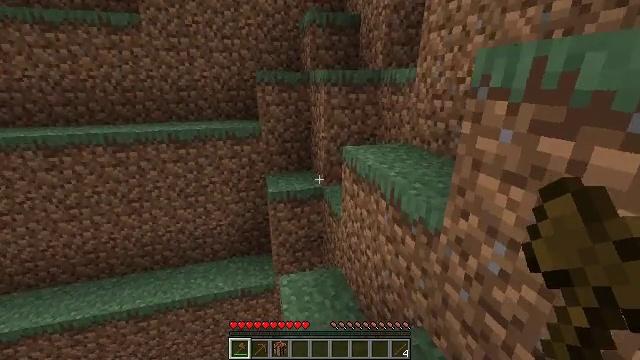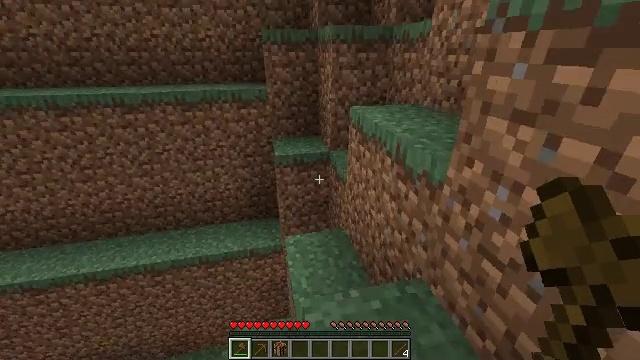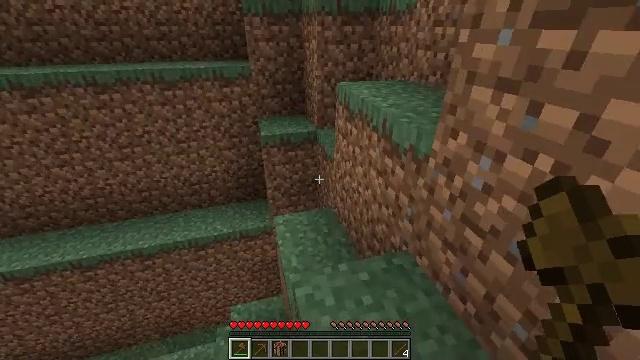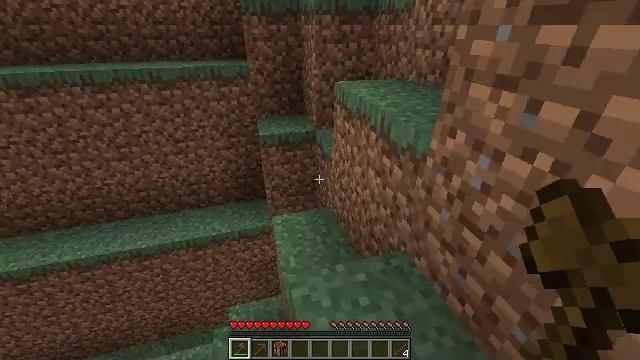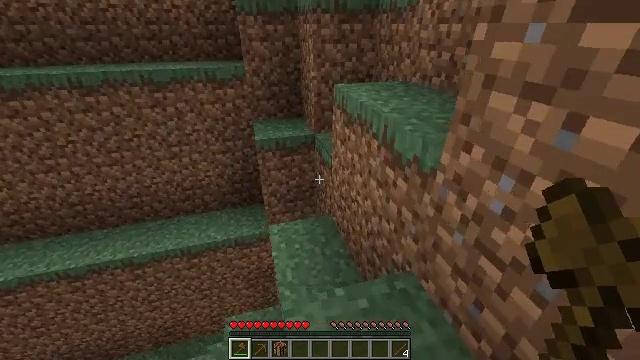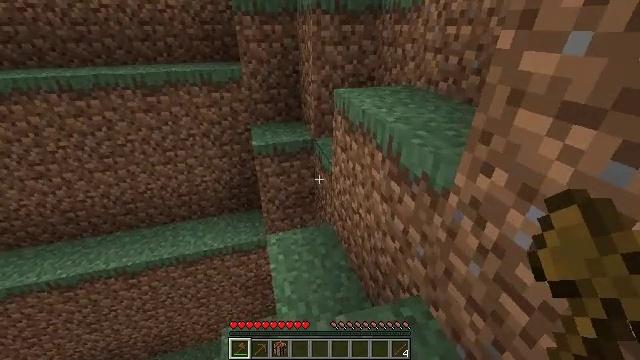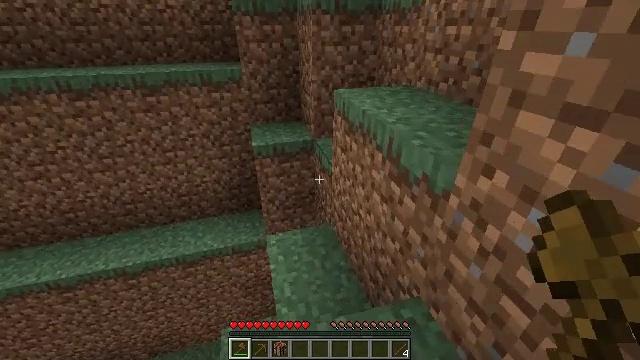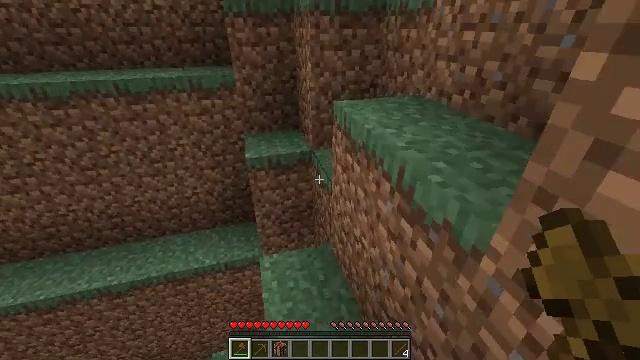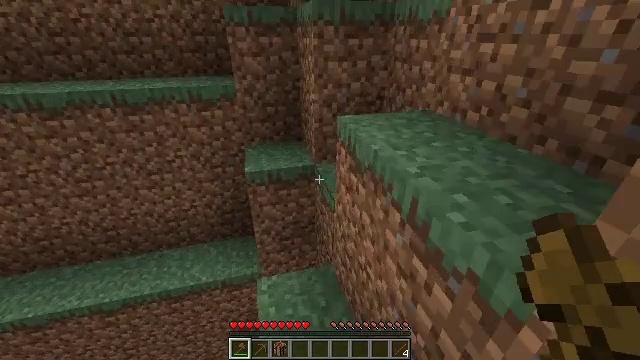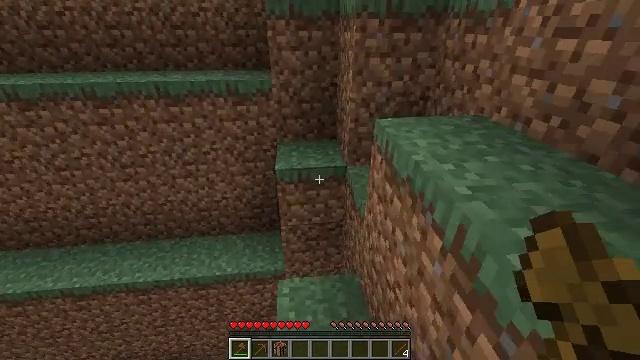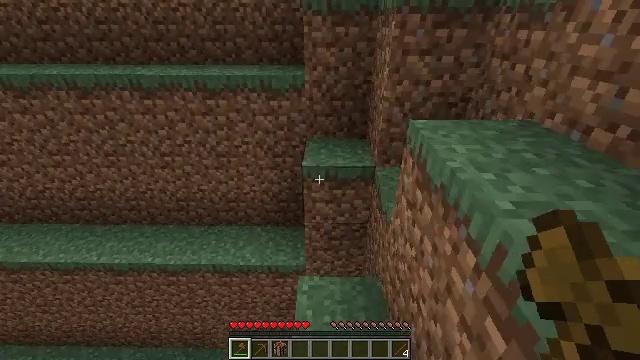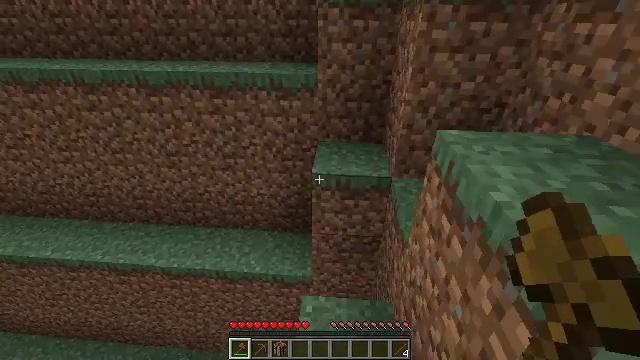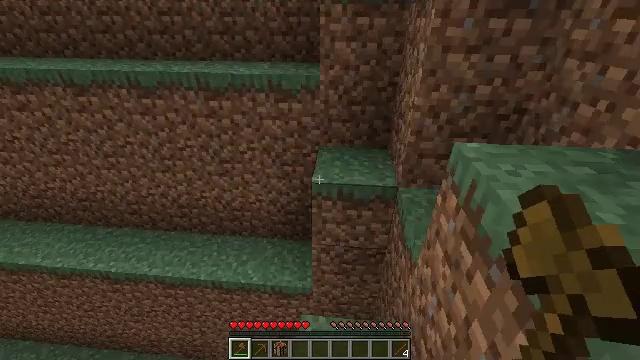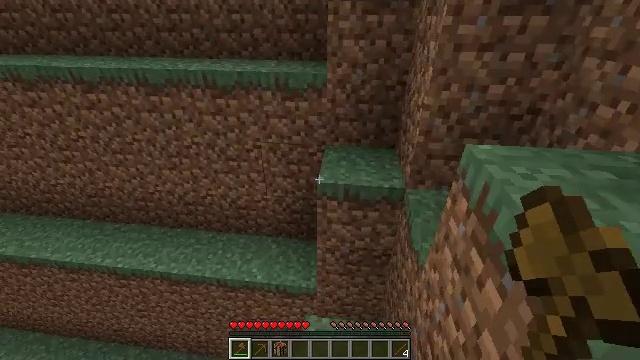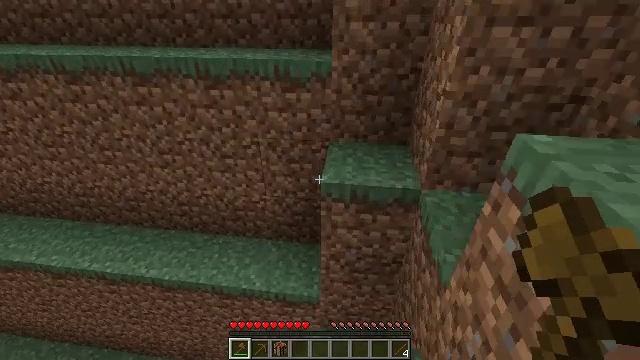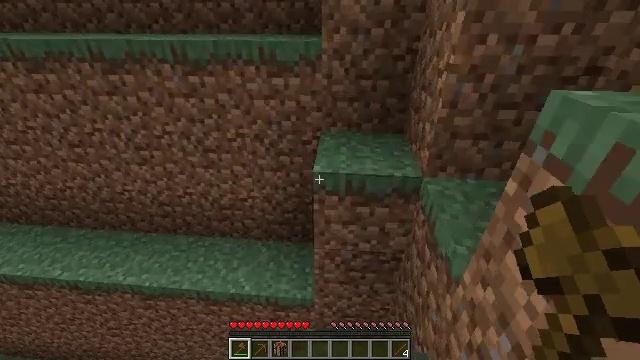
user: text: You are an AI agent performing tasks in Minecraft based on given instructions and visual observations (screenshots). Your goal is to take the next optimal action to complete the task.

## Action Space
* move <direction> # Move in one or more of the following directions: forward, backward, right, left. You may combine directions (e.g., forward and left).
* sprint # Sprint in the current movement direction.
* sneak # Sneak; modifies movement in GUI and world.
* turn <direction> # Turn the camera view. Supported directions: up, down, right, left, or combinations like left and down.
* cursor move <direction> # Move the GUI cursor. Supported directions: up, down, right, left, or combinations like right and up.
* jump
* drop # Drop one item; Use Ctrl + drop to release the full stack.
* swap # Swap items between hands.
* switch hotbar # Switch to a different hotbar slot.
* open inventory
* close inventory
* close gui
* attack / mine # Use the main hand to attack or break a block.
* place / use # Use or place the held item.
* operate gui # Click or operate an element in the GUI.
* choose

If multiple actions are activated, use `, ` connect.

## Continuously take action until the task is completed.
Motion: motion action
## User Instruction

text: Break the sweet berry bush to collect berries.
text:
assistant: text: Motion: move forward, turn left and down
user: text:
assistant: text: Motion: move forward, turn right and down
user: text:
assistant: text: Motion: move forward
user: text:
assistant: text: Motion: move forward
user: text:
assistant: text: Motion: move forward
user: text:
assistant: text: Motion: move forward
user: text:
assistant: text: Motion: move forward
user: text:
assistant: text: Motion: move forward, turn left and up
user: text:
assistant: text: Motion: move forward, turn left and down
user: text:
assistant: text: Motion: move forward, turn left
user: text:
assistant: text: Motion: move forward, turn left
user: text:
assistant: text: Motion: move forward
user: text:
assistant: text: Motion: move forward, turn left
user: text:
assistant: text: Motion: move forward
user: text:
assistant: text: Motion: move forward, turn right
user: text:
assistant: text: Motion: move forward, turn right
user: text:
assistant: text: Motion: move forward and move left, turn right
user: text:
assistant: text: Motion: move forward and move left, turn right and up
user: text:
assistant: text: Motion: move forward and move left, turn right and up
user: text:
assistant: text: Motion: move forward, turn right and up
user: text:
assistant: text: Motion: move forward, turn right and up, jump
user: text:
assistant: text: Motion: move forward, jump
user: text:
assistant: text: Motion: move forward, jump
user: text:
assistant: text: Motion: move forward, jump
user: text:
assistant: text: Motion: move forward, turn right and up
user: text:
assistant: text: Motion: move forward, turn right and up
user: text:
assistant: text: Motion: move forward, turn right and up
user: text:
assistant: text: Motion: move forward, turn right and up
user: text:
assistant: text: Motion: move forward, turn right and up
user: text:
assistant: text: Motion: move forward, turn right